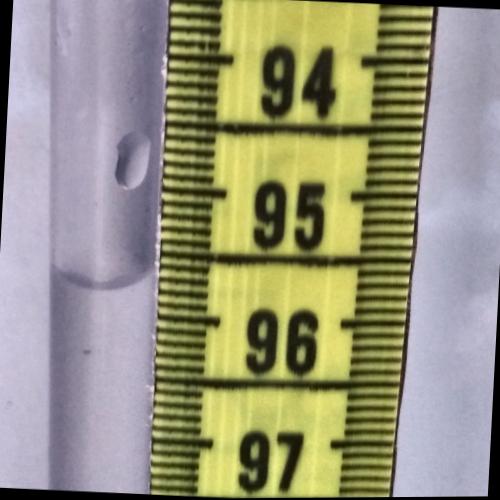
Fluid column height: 95.7 cm